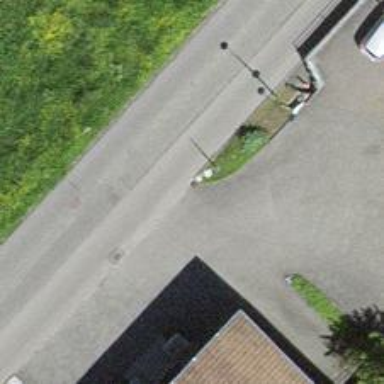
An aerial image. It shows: Bus stop with platform for public transport.